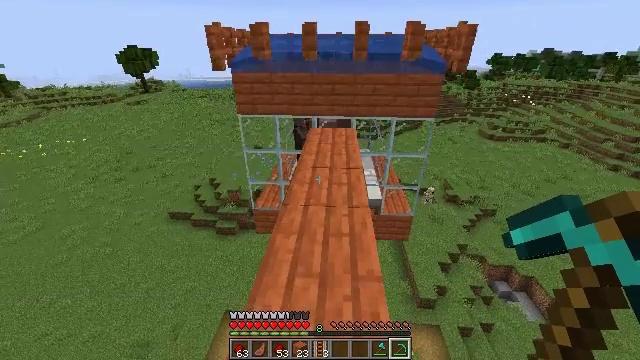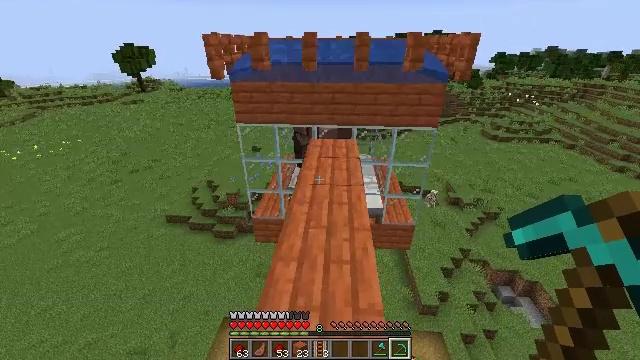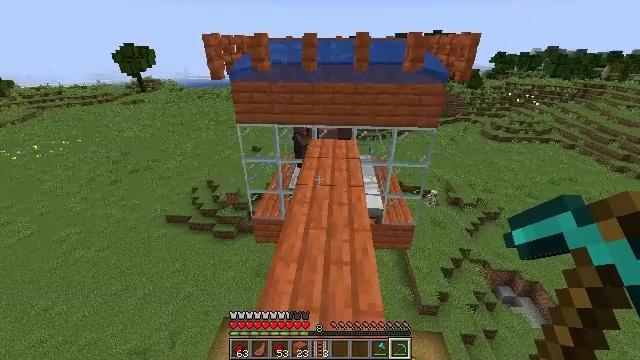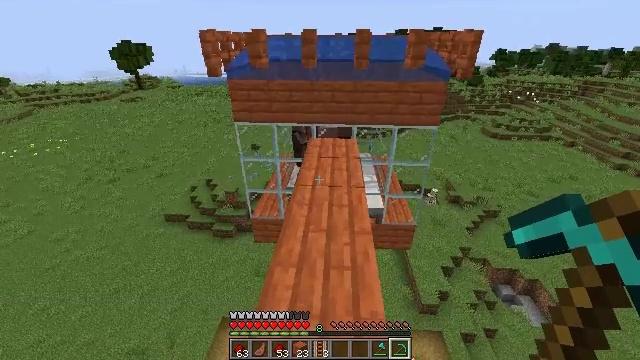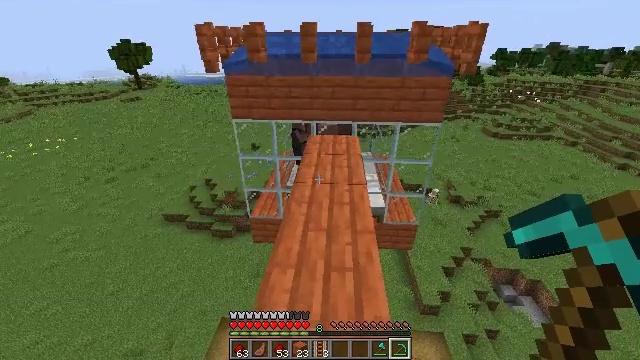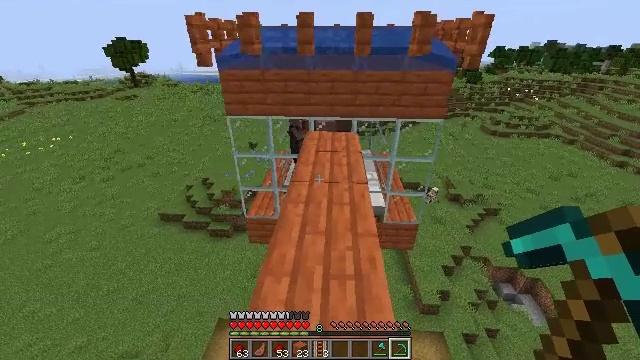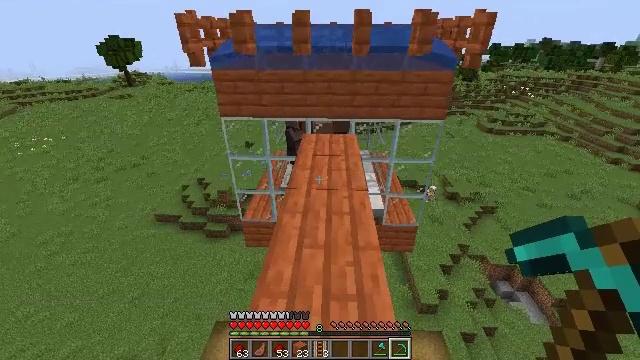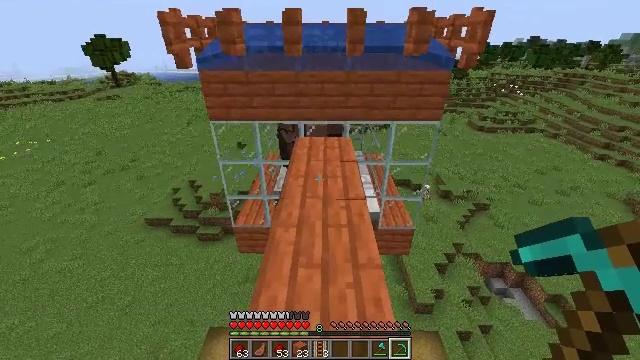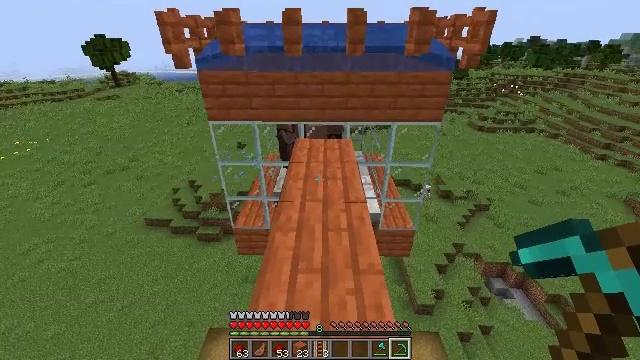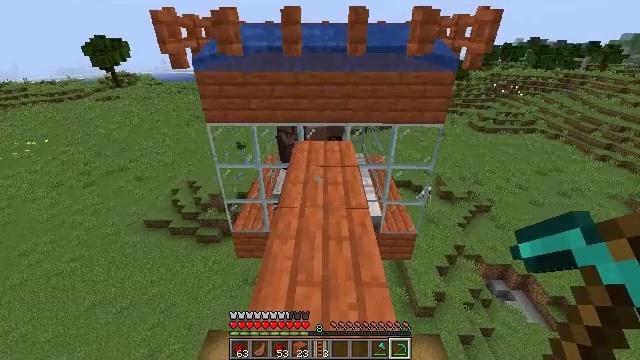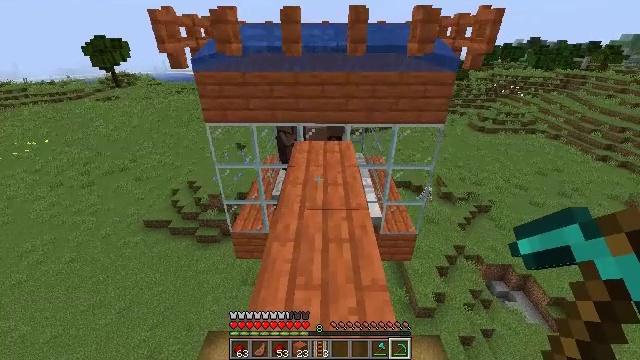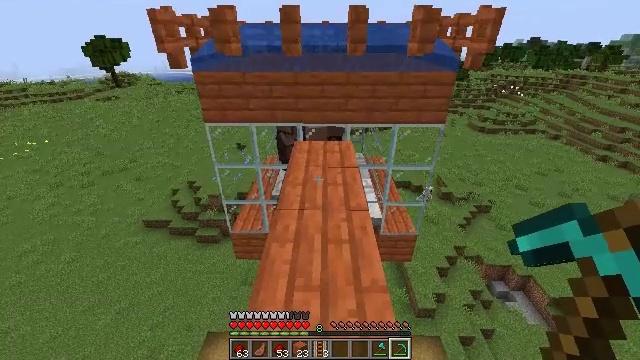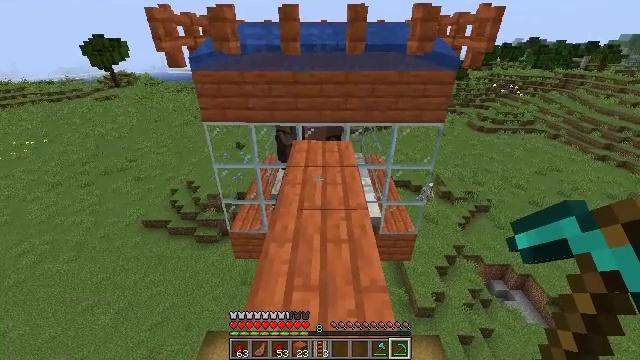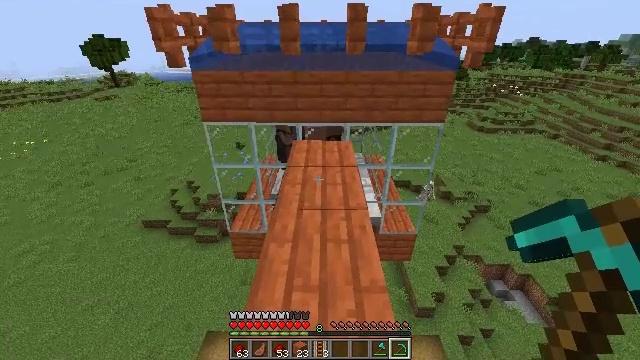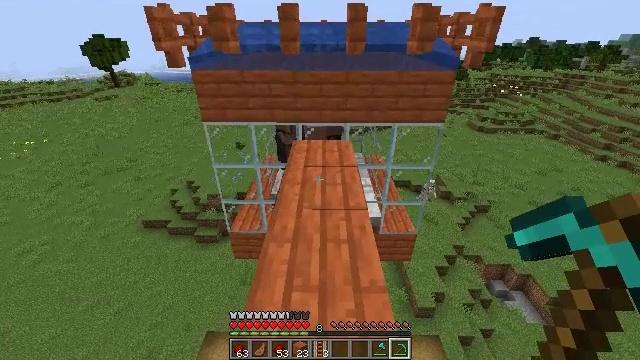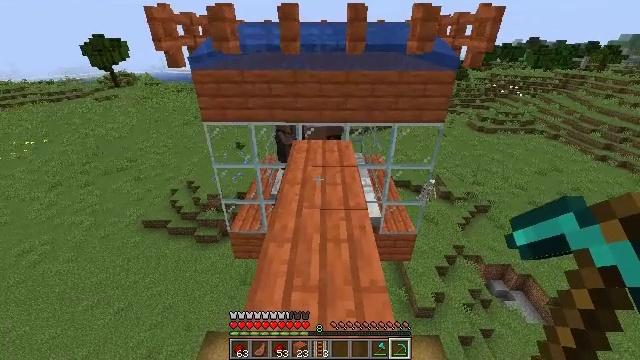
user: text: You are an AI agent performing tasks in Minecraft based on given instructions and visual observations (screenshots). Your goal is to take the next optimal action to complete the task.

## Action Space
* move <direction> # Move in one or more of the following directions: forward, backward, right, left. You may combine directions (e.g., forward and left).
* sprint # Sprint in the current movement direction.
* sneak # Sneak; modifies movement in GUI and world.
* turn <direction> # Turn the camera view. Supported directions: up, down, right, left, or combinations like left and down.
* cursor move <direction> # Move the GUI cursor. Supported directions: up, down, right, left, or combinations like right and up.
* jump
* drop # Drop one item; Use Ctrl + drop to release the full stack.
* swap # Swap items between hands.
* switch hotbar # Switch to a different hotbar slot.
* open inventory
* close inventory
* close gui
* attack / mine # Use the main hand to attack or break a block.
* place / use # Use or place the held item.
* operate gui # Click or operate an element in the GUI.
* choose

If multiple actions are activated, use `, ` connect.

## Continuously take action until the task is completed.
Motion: motion action
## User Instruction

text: Attack the acacia planks to recycle them.
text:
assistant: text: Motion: move forward
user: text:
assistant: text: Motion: move forward
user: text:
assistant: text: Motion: move forward, jump
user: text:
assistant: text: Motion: move forward, jump
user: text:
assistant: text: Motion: move forward, jump
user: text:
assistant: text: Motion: move forward
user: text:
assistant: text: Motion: move forward, turn right
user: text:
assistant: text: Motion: no_op
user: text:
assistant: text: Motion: no_op
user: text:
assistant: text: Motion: no_op
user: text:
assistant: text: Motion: no_op
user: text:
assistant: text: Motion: no_op
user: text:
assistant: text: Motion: no_op
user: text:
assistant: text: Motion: no_op
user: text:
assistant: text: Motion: no_op
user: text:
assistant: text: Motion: move forward
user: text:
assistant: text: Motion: move forward
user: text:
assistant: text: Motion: move forward, turn down
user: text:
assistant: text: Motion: move forward, turn down
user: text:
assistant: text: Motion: move forward, turn left and down
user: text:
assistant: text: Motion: move forward, turn left and down
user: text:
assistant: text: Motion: move forward, turn down
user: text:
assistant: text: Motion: turn down
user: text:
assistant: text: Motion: no_op
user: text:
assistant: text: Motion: no_op
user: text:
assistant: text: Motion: no_op
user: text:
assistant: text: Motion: no_op
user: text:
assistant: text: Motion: no_op
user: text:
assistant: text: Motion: turn right
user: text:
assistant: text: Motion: no_op